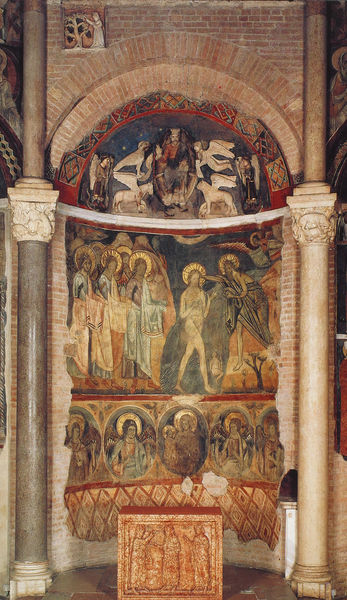
Titel: Baptisterium in Parma
Standort: Parma, Baptisterium (EU - I - Emilia-Romagna)
Schlagwörter: gott, himmel, bunt, marmor, säule, säulen, ornament, kirche, boden, kind, krone, oval, engel, bogen, mauer, ziegel, backstein, ornamente, wandmalerei, nische, arkade, mosaik, altar, kapitell, heiligenschein, christus, jesus, mittelalter, romanik, konche, heilige, fresko, jünger, maria, wandbild, szenen, apostel, gottvater, chrstus, korinthische, heiige, mittelalterliche, rwandmelerei, konkaven, kolossal ordnung